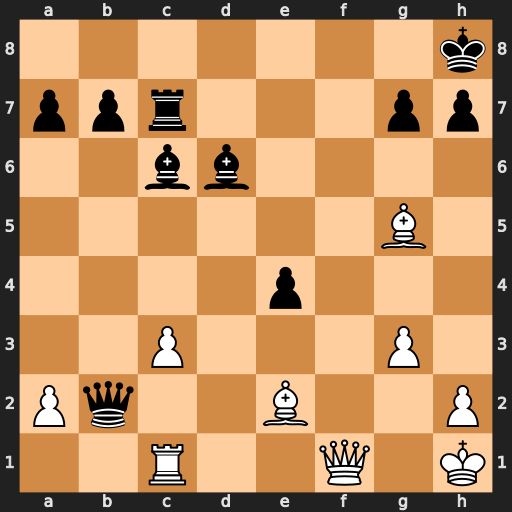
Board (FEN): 7k/ppr3pp/2bb4/6B1/4p3/2P3P1/Pq2B2P/2R2Q1K
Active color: w
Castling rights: -
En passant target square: -
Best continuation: Rd1 e3+ Kg1 Rf7 Qxf7 Qxe2 Qf1 Qxf1+ Kxf1